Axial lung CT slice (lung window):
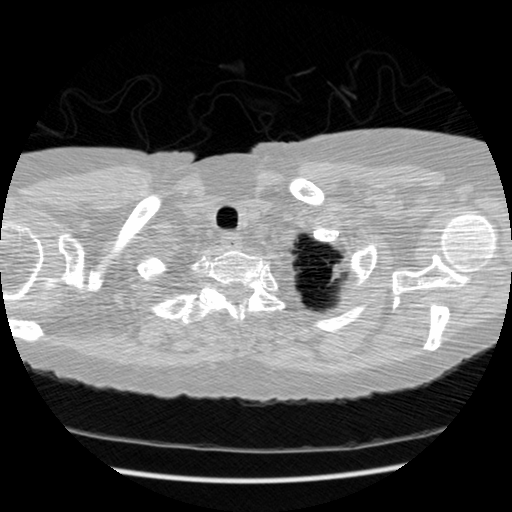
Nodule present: no